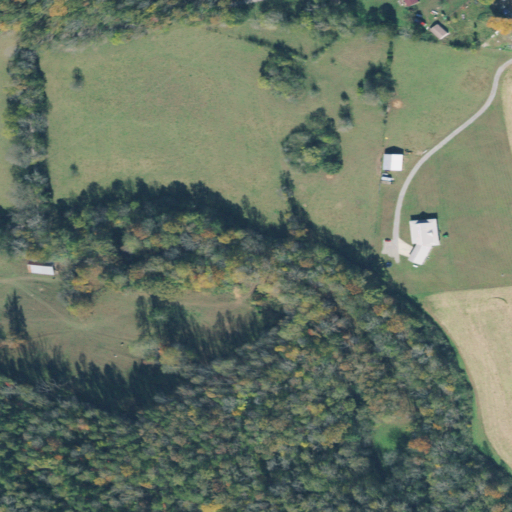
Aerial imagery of valley in Tennessee named Jumpoff Cove containing pasture, deciduous forest, open development, shrub, mixed forest, grassland, evergreen forest, and cultivated crops